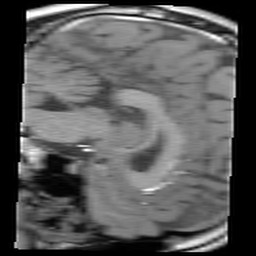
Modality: FLASH
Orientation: sagittal
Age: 20
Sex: male
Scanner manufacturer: siemens
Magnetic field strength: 3 T
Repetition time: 0.245 s
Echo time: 0.0026 s